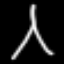
Label: The Eiffel Tower